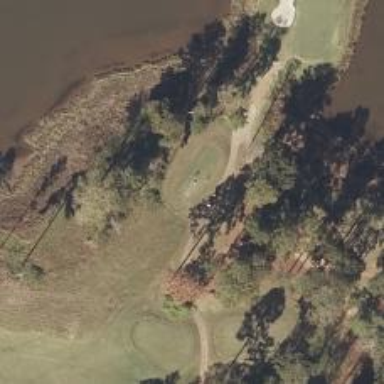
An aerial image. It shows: Golf tee.